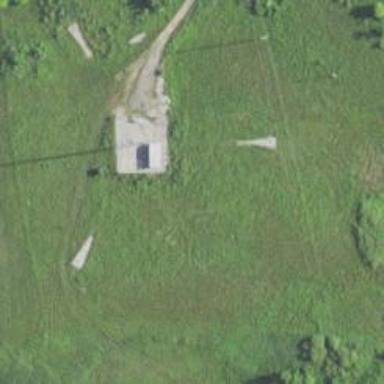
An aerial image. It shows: Man-made mast used for communication purposes.